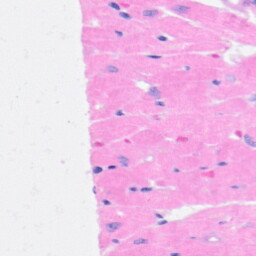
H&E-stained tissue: Heart